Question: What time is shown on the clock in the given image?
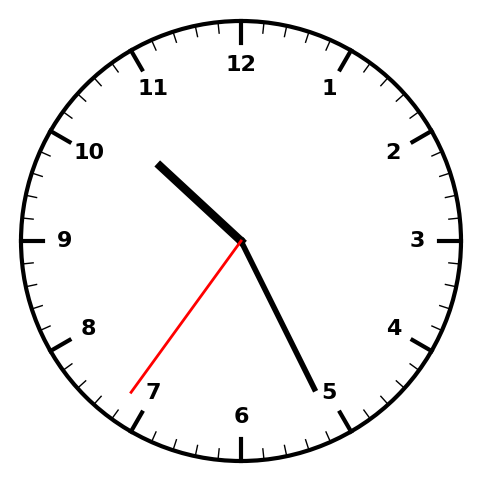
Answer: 10:25:36